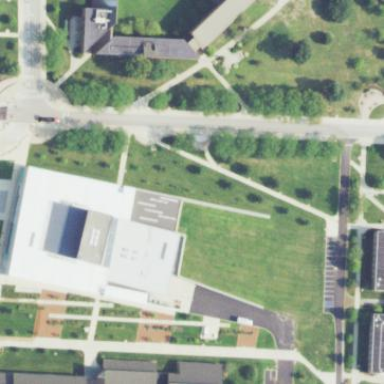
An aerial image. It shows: Futuristic university building with skillion roof. The silver-colored building has surveillance features and showcases neo-futuristic architecture.